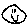
Label: smiley face